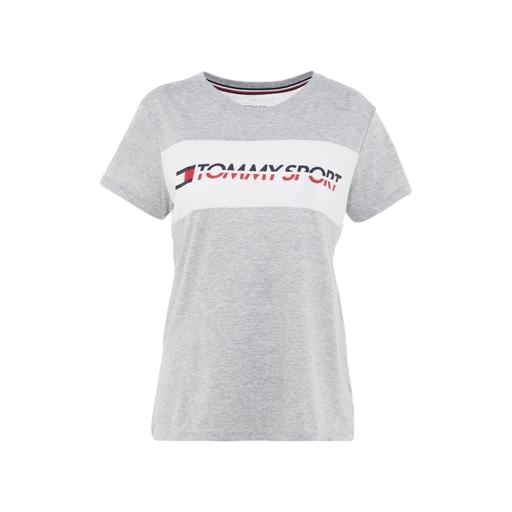
trim t-shirt, jersey tee, club stripe tee, white background